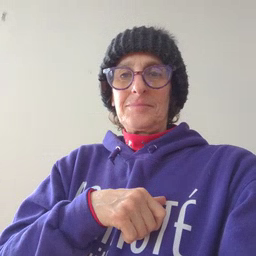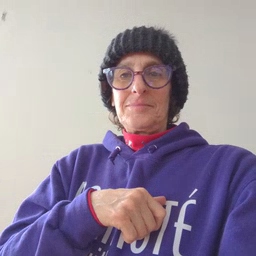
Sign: any